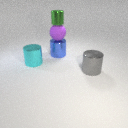
large purple rubber sphere above large blue metal cylinder